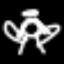
Label: angel